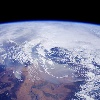
Label: cloud